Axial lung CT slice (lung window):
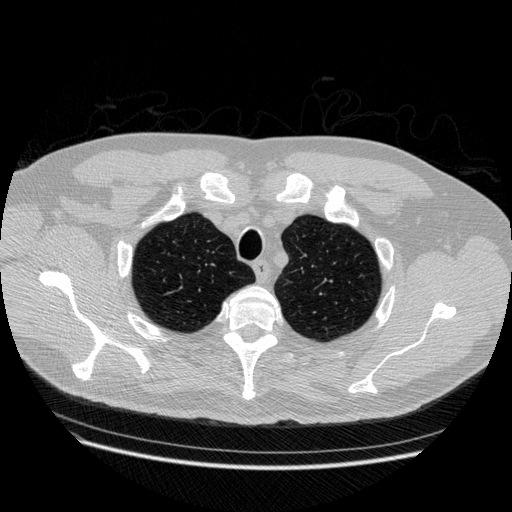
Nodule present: no